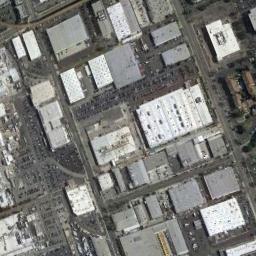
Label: industrial_area